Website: home-depot
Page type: customer-info-address
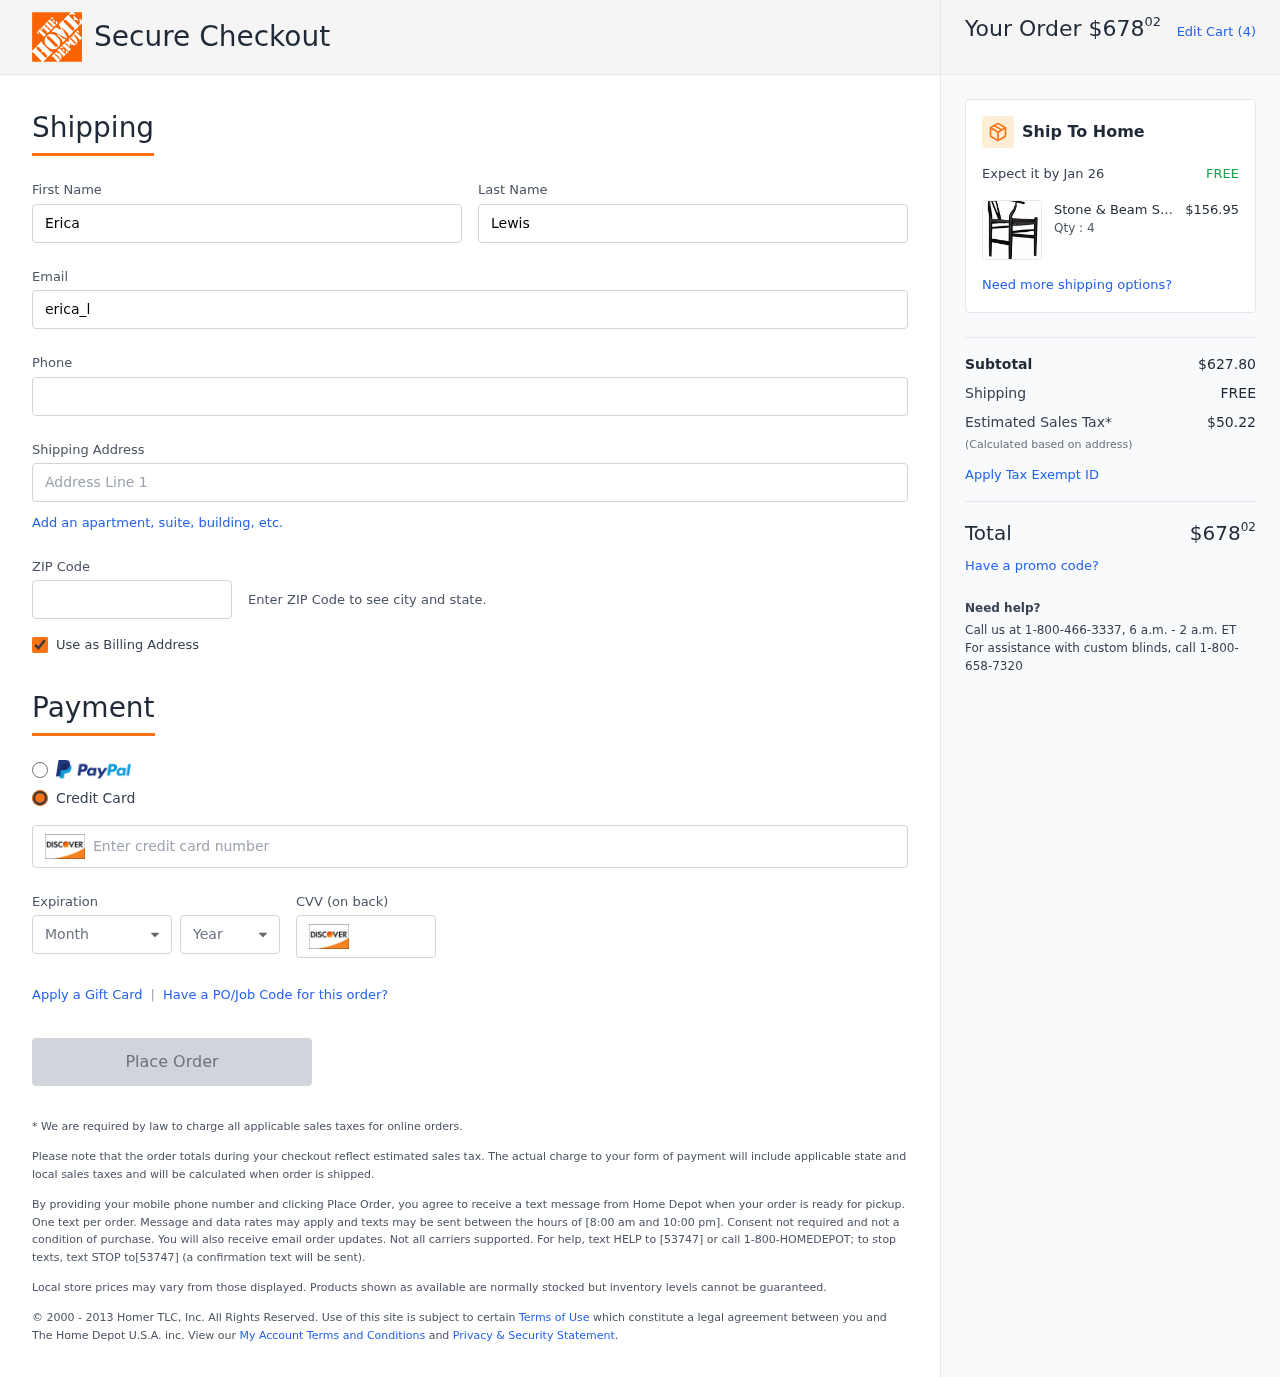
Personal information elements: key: PII_CARD_CVV
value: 256
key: PII_CARD_EXPIRY_MONTH
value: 04
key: PII_CARD_EXPIRY_YEAR
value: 26
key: PII_CARD_NUMBER
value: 6550 4269 9877 8664
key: PII_EMAIL
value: erica_lewis@yahoo.com
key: PII_FIRSTNAME
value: Erica
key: PII_LASTNAME
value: Lewis
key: PII_PHONE
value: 9502065269
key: PII_POSTCODE
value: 41942
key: PII_STREET
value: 022 Pennington Creek Suite 296
Product elements: key: PRODUCT1_BRAND
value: Stone & Beam
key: PRODUCT1_NAME
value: Stone & Beam Classic Wishbone Dining Chair, 22.4"W, Black / Black
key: PRODUCT1_NAME
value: Stone & Beam Classic...
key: PRODUCT1_PRICE
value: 156.95
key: PRODUCT1_QUANTITY
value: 4
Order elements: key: ORDER_TOTAL
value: $67802
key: ORDER_NUM_ITEMS
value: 4
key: ORDER_DELIVERY_DATE
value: Jan 26
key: ORDER_SUBTOTAL
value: $627.80
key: ORDER_SHIPPING_COST
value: FREE
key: ORDER_TAX
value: $50.22